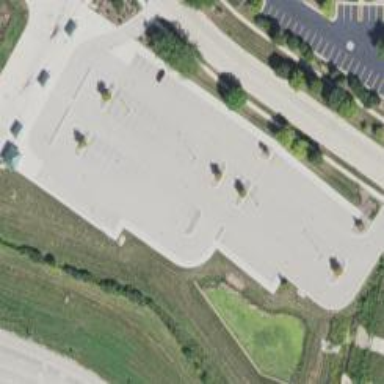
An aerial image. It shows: Park and ride parking facility with surface parking.